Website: bh-photo
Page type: review-order
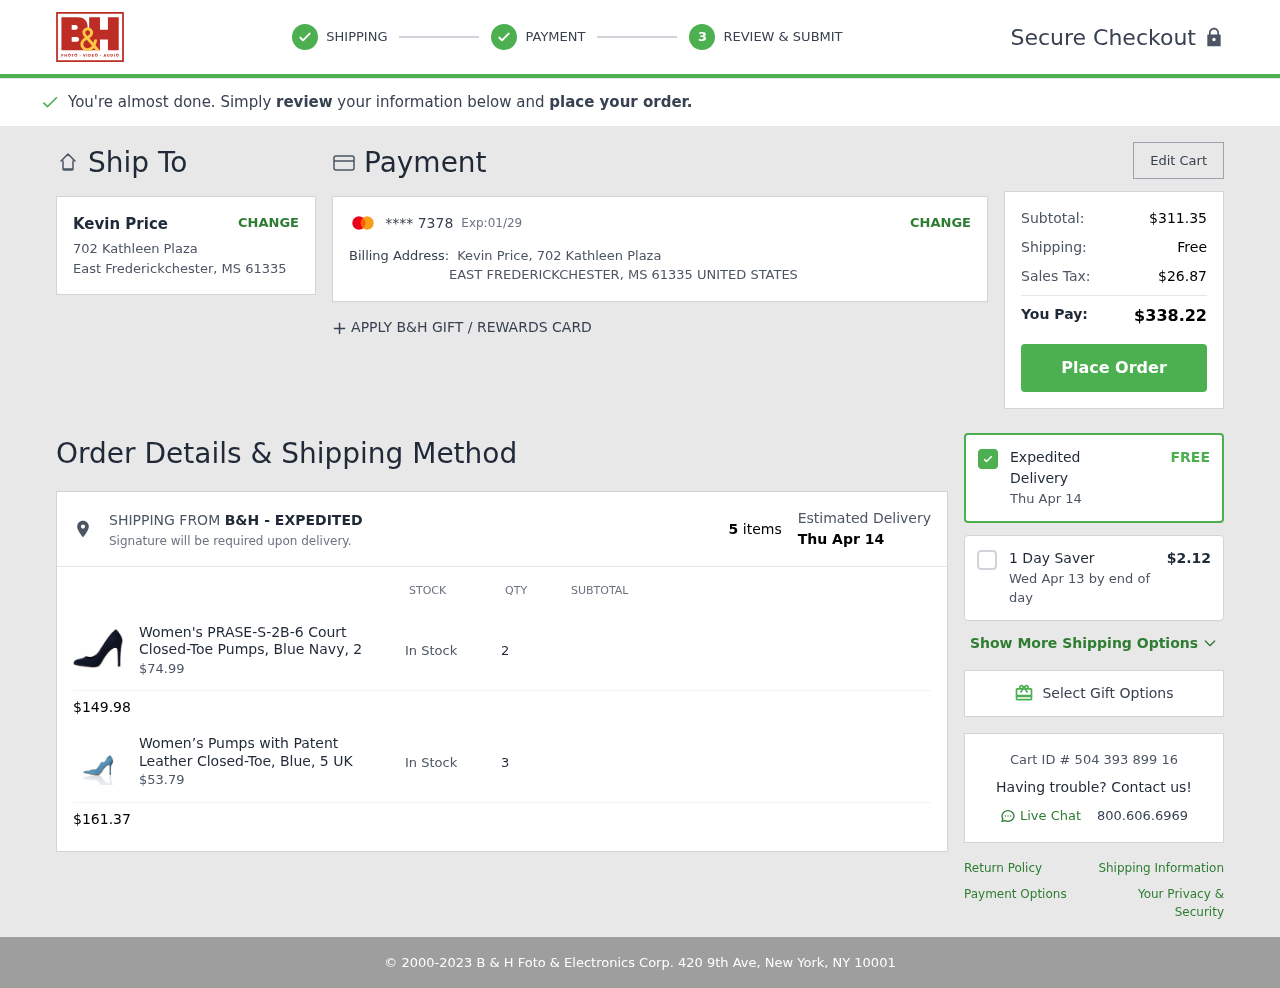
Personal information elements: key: PII_CARD_EXPIRY
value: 01/29
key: PII_CARD_LAST4
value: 7378
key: PII_CITY
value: East Frederickchester
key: PII_COUNTRY
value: UNITED STATES
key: PII_FULLNAME
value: Kevin Price
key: PII_POSTCODE
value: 61335
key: PII_STATE_ABBR
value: MS
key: PII_STREET
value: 702 Kathleen Plaza
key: PII_STREET2
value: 702 Kathleen Plaza
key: PII_FULLNAME2
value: Kevin Price
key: PII_CITY2
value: EAST FREDERICKCHESTER
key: PII_STATE_ABBR2
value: MS
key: PII_POSTCODE_FULL
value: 61335
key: PII_POSTCODE_NUMERIC
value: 61335
Product elements: key: PRODUCT1_NAME
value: Women's PRASE-S-2B-6 Court Closed-Toe Pumps, Blue Navy, 2
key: PRODUCT1_PRICE
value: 74.99
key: PRODUCT1_QUANTITY
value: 2
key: PRODUCT2_NAME
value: Women’s Pumps with Patent Leather Closed-Toe, Blue, 5 UK
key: PRODUCT2_PRICE
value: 53.79
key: PRODUCT2_QUANTITY
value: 3
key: PRODUCT1_SUBTOTAL
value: $149.98
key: PRODUCT2_SUBTOTAL
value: $161.37
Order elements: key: ORDER_SUBTOTAL
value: $311.35
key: ORDER_SHIPPING_COST
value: Free
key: ORDER_TAX
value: $26.87
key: ORDER_TOTAL
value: $338.22
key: ORDER_NUM_ITEMS
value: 5 items
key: ORDER_DELIVERY_DATE
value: Thu Apr 14
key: ORDER_DELIVERY_DATE2
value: Thu Apr 14
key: ORDER_DELIVERY_DATE_ALT
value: Wed Apr 13 by end of day
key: ORDER_EXPEDITED_SHIPPING
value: $2.12
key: ORDER_ID
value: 504 393 899 16